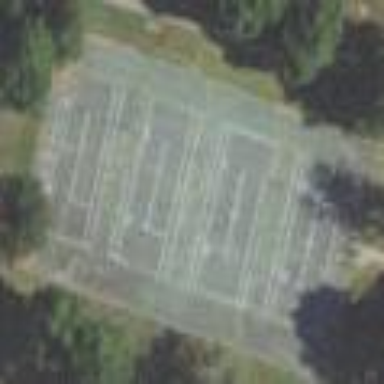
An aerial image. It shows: Tennis court on pitch designated for leisure land.